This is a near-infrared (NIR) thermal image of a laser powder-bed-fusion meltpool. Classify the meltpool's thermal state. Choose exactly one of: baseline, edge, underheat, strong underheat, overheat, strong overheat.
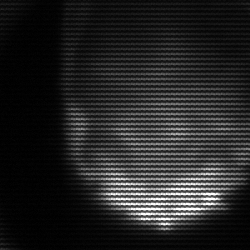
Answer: edge